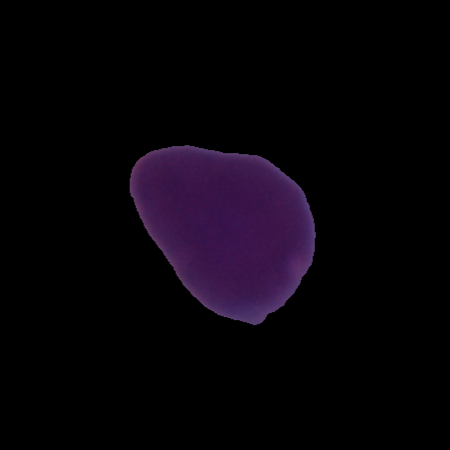
Label: cancer